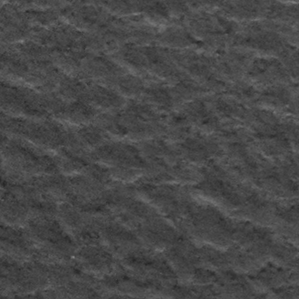
Label: frost